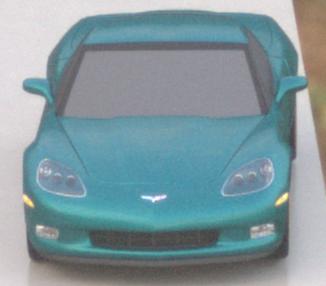
Make: Chevrolet
Model: Corvette Coupé
Detailed model: Corvette (C6) Coupé
Model produced from: 2005/02
Model produced until: 2008/03
Doors: 3
Color: blue
Road condition: wet road
Daytime: sunrise or sunset
Contrast: low contrast